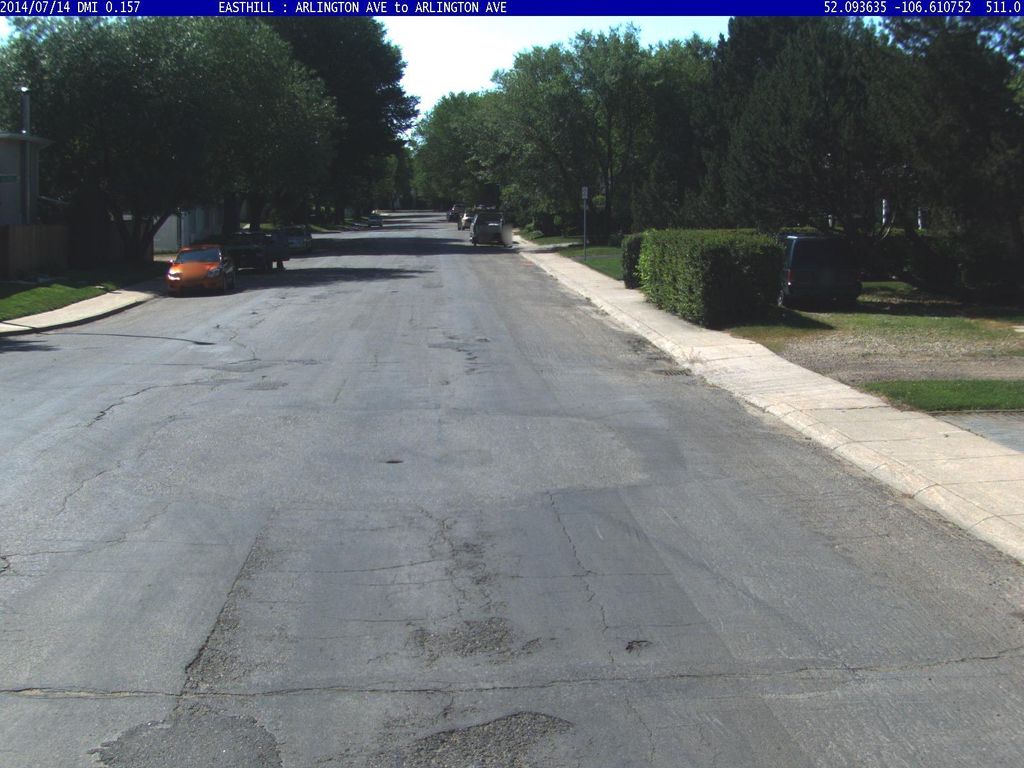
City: saskatoon